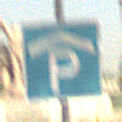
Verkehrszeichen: Parkhaus
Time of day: MorningAfternoon
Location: Outdoor (Suburban)
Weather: Clear
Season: NotSpecified
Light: Natural